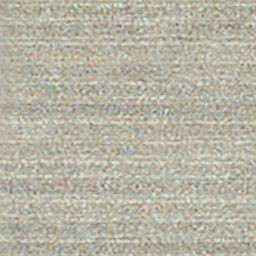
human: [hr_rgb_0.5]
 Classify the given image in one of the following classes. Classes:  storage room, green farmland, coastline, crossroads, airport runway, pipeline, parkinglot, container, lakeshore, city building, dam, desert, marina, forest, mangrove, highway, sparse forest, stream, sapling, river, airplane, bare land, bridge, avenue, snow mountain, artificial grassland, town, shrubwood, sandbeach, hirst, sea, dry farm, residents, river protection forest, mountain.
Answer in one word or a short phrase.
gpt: dry farm